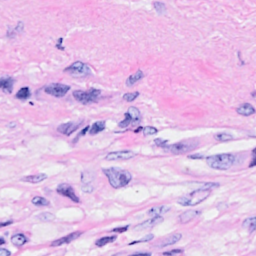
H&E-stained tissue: Breast